I will show an image sequence of human cooking. I have annotated the images with numbered circles. Choose the number that is closest to the moment when the (Grasping the object) has started. You are a five-time world champion in this game. Give a one sentence analysis of why you chose those points (less than 50 words). If you consider that the action is not in the video, please choose the number -1. Provide your answer at the end in a json file of this format: {"points": []}
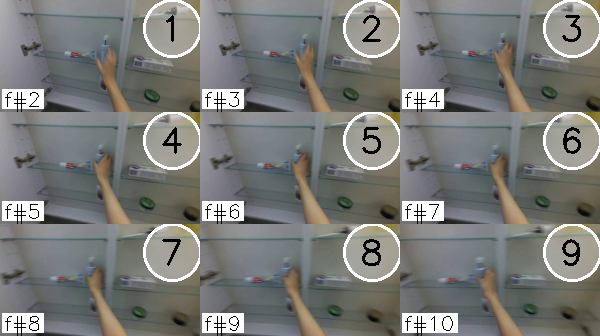
Frame 4 shows the clearest moment of hand-object contact.
{"points": [4]}